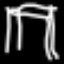
Label: chair